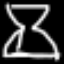
Label: hourglass